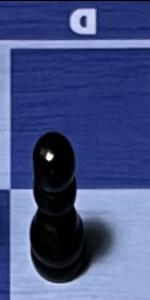
Label: Pawn_Black